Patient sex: M
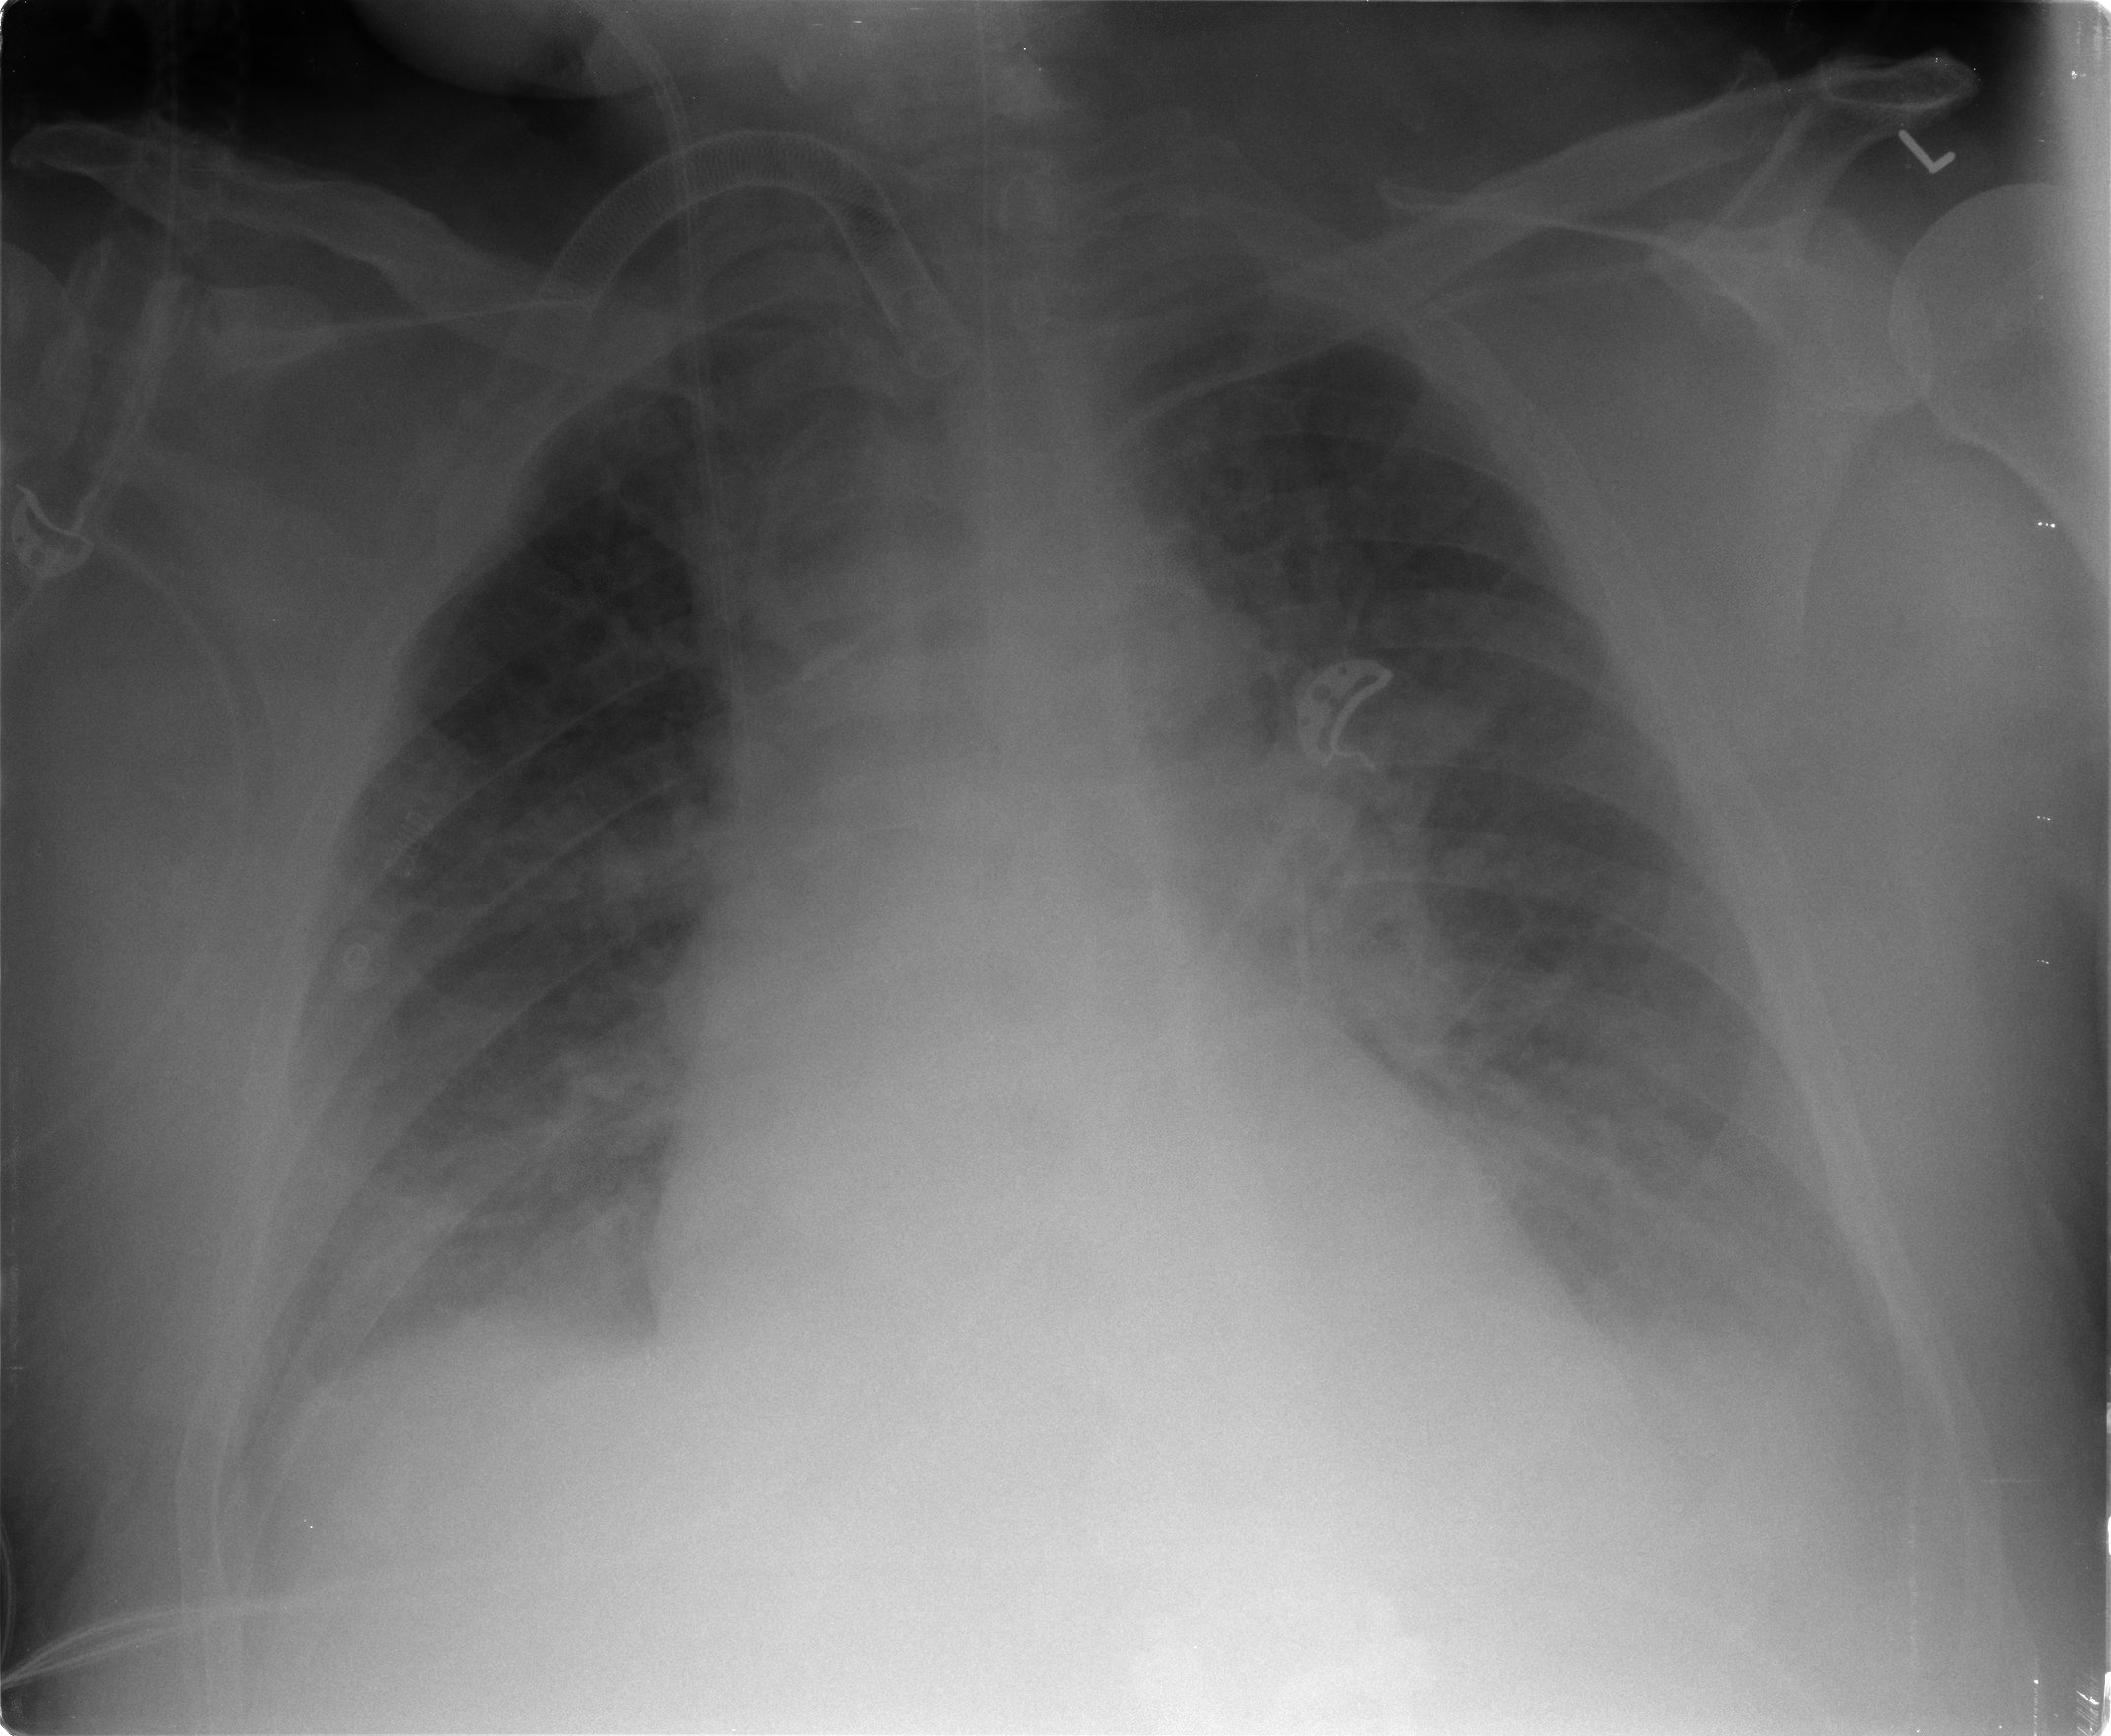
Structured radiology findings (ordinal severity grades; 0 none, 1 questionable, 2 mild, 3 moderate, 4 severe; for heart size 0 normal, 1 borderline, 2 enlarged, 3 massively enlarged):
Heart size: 1
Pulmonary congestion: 2
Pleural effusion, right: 2
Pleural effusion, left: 2
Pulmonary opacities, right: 1
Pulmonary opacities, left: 0
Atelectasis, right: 2
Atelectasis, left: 2